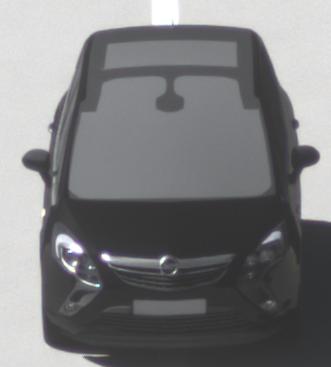
Make: Opel
Model: Zafira Tourer 1.8
Detailed model: Zafira (C) Tourer
Model produced from: 2012/01
Model produced until: 2015/06
Doors: 5
Color: black
Road condition: dry road
Daytime: midday
Contrast: high contrast